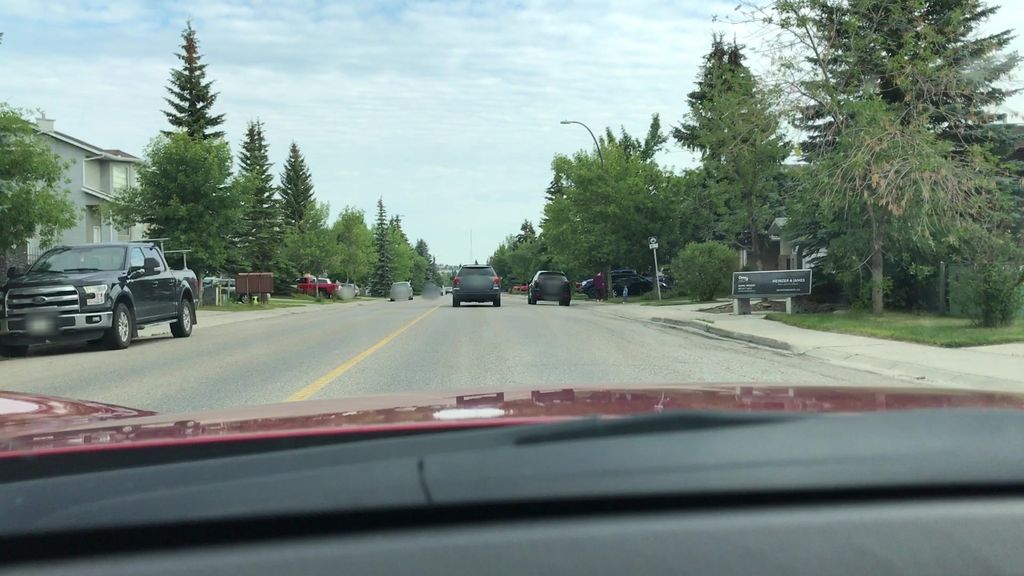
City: calgary